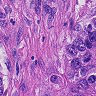
Metastatic tissue present: yes